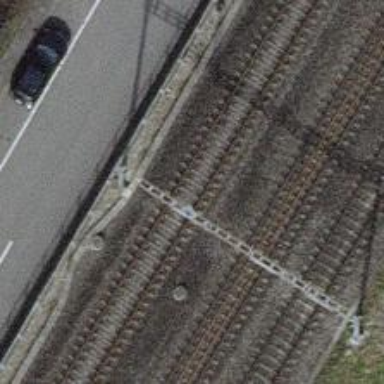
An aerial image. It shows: Power pole.